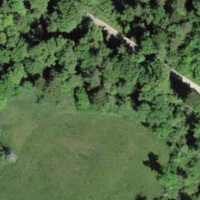
EUNIS habitat code: 43
Species observed at this site:
Primula veris
Gryllus campestris